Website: walmart
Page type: review-order
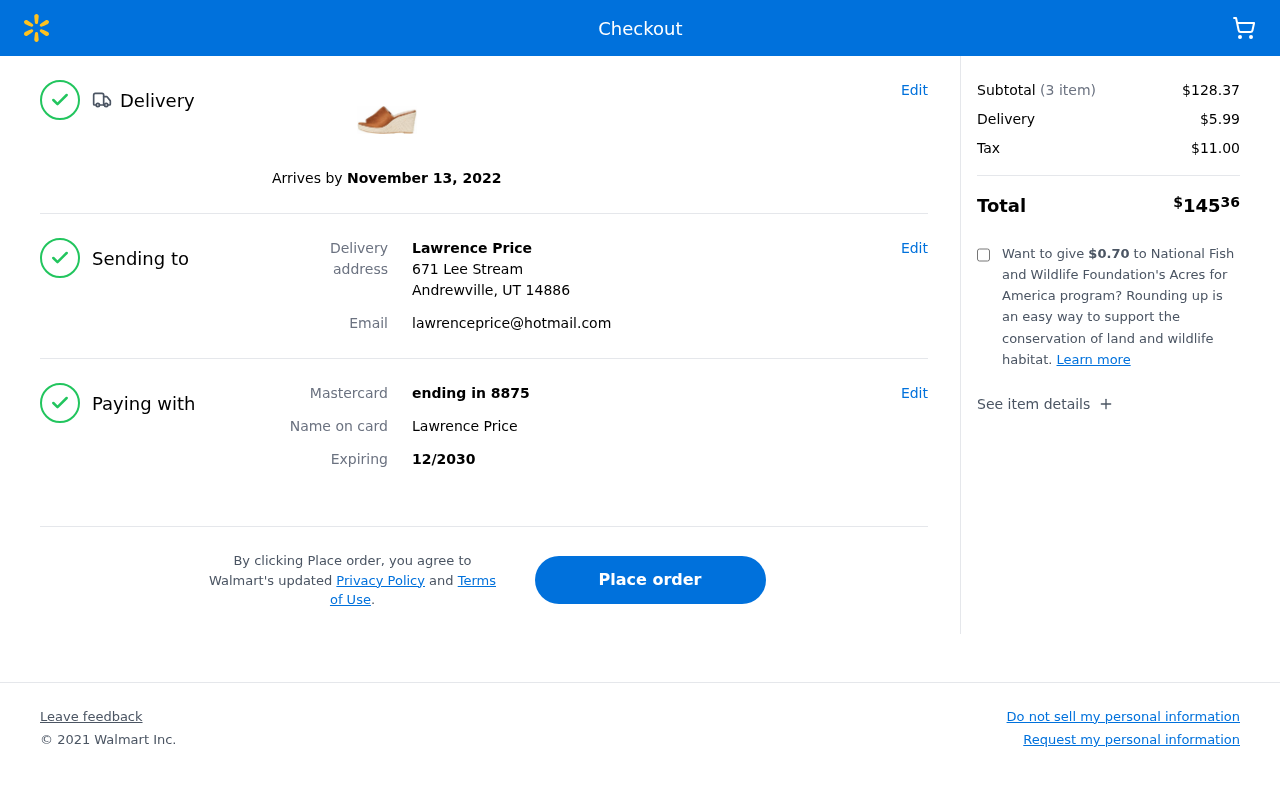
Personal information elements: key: PII_CARD_LAST4
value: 8875
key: PII_CARD_NAME
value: Lawrence Price
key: PII_CARD_TYPE
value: Mastercard
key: PII_CITY_STATE_ZIP
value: Andrewville, UT 14886
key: PII_EMAIL
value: lawrenceprice@hotmail.com
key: PII_FULLNAME
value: Lawrence Price
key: PII_STREET
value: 671 Lee Stream
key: PII_FIRSTNAME
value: Lawrence
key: PII_LASTNAME
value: Price
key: PII_FULLNAME2
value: Lawrence Price
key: PII_FULLNAME3
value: Lawrence Price
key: PII_FIRSTNAME2
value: Lawrence
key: PII_FIRSTNAME3
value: Lawrence
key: PII_LASTNAME2
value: Price
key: PII_LASTNAME3
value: Price
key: PII_FIRSTNAME_DERIVED
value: Lawrence
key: PII_LASTNAME_DERIVED
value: Price
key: PII_FULLNAME_DERIVED
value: Lawrence Price
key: PII_NAME_FULL_DERIVED
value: Lawrence Price
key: PII_CARD_EXPIRY
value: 12/2030
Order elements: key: ORDER_DELIVERY_DATE
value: November 13, 2022
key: ORDER_NUM_ITEMS
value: (3 item)
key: ORDER_SUBTOTAL
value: $128.37
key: ORDER_SHIPPING_COST
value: $5.99
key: ORDER_TAX
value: $11.00
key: ORDER_TOTAL
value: $14536
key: ORDER_DONATION
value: $0.70